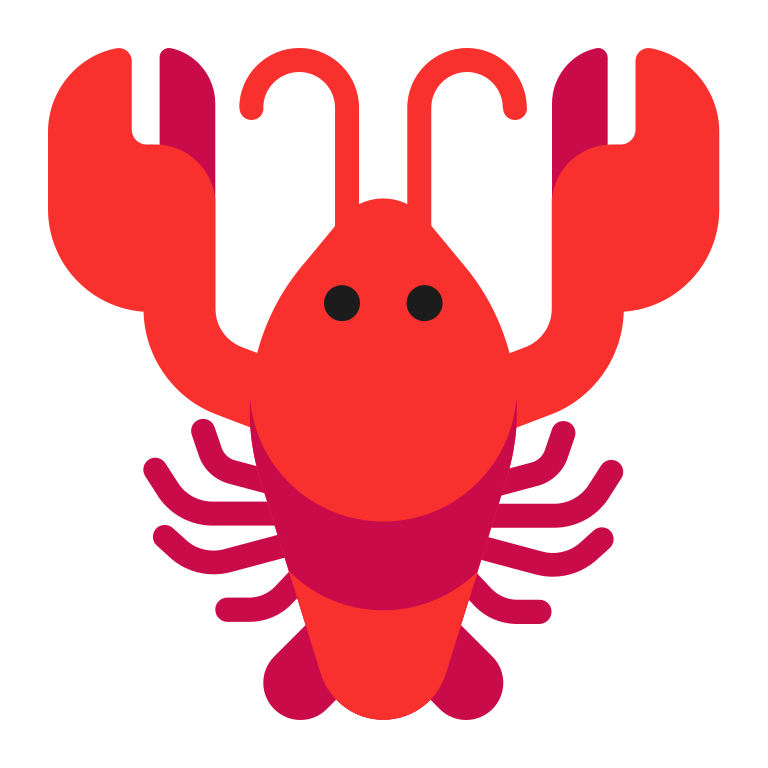
lobster flat